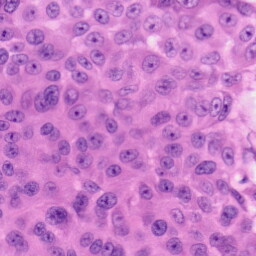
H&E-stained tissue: Skin